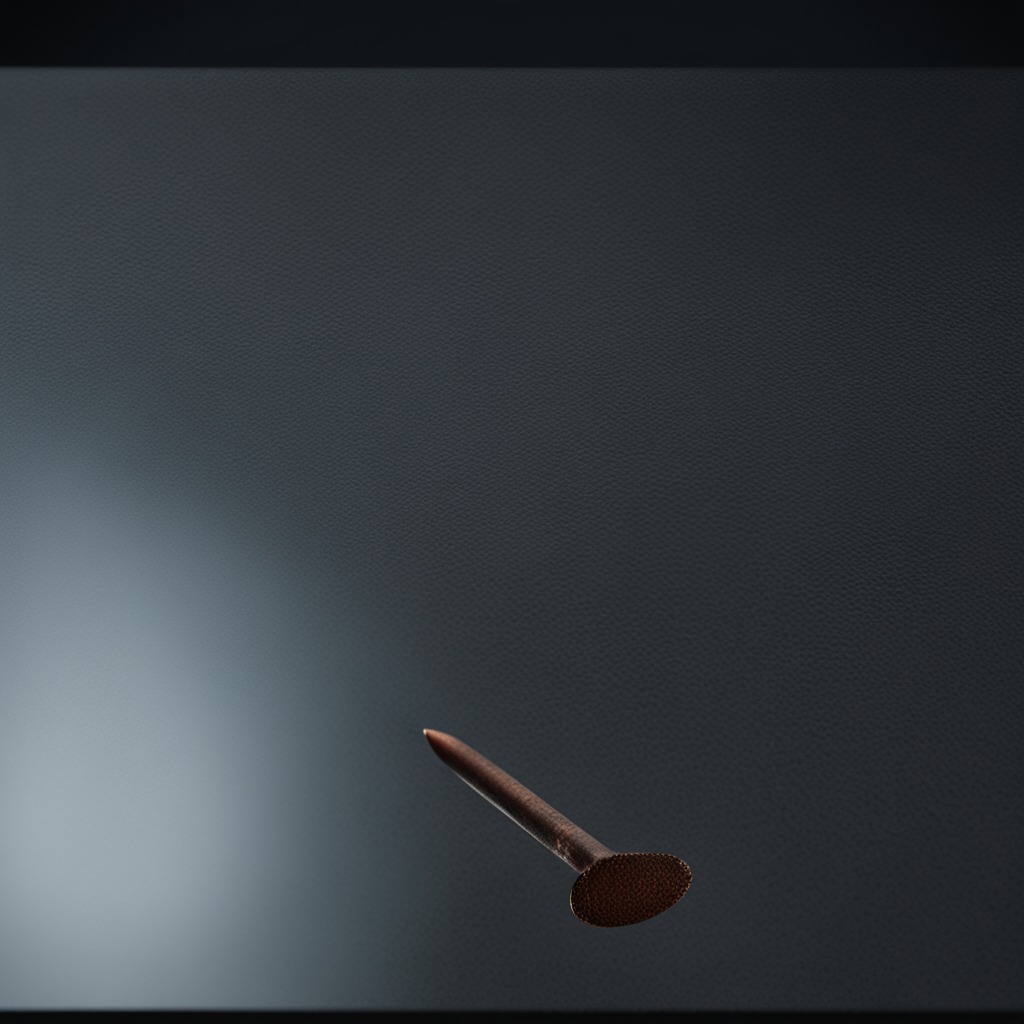
An iron nail is lying on a clean granite table inside a workshop at night dim ambient light soft shadows worn but